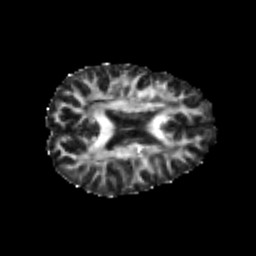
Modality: FA
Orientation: axial
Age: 20
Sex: female
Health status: healthy
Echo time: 0.074 s